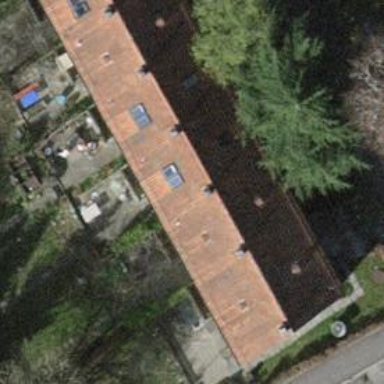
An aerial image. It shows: Beige house with gabled roof made of roof tiles in orangered color. The roof is oriented across the building.